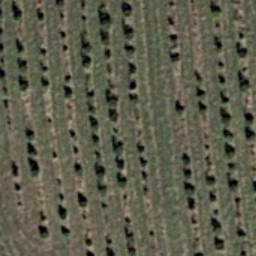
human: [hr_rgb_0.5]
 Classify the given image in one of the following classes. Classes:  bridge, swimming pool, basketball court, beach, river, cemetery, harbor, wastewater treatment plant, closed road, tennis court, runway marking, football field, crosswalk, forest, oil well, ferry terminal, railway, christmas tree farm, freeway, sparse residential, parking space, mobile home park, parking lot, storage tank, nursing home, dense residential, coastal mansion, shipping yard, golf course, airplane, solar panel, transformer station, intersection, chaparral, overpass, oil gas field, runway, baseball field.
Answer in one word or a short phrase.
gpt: christmas tree farm